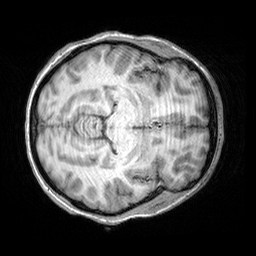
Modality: T1w
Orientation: axial
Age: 26
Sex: female
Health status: healthy
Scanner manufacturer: siemens
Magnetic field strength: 3 T
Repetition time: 2.3 s
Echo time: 0.00303 s